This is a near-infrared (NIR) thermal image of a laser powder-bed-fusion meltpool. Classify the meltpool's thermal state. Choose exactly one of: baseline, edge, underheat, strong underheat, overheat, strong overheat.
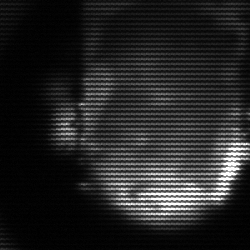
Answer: baseline